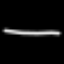
Label: line